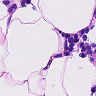
Metastatic tissue present: no